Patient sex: M
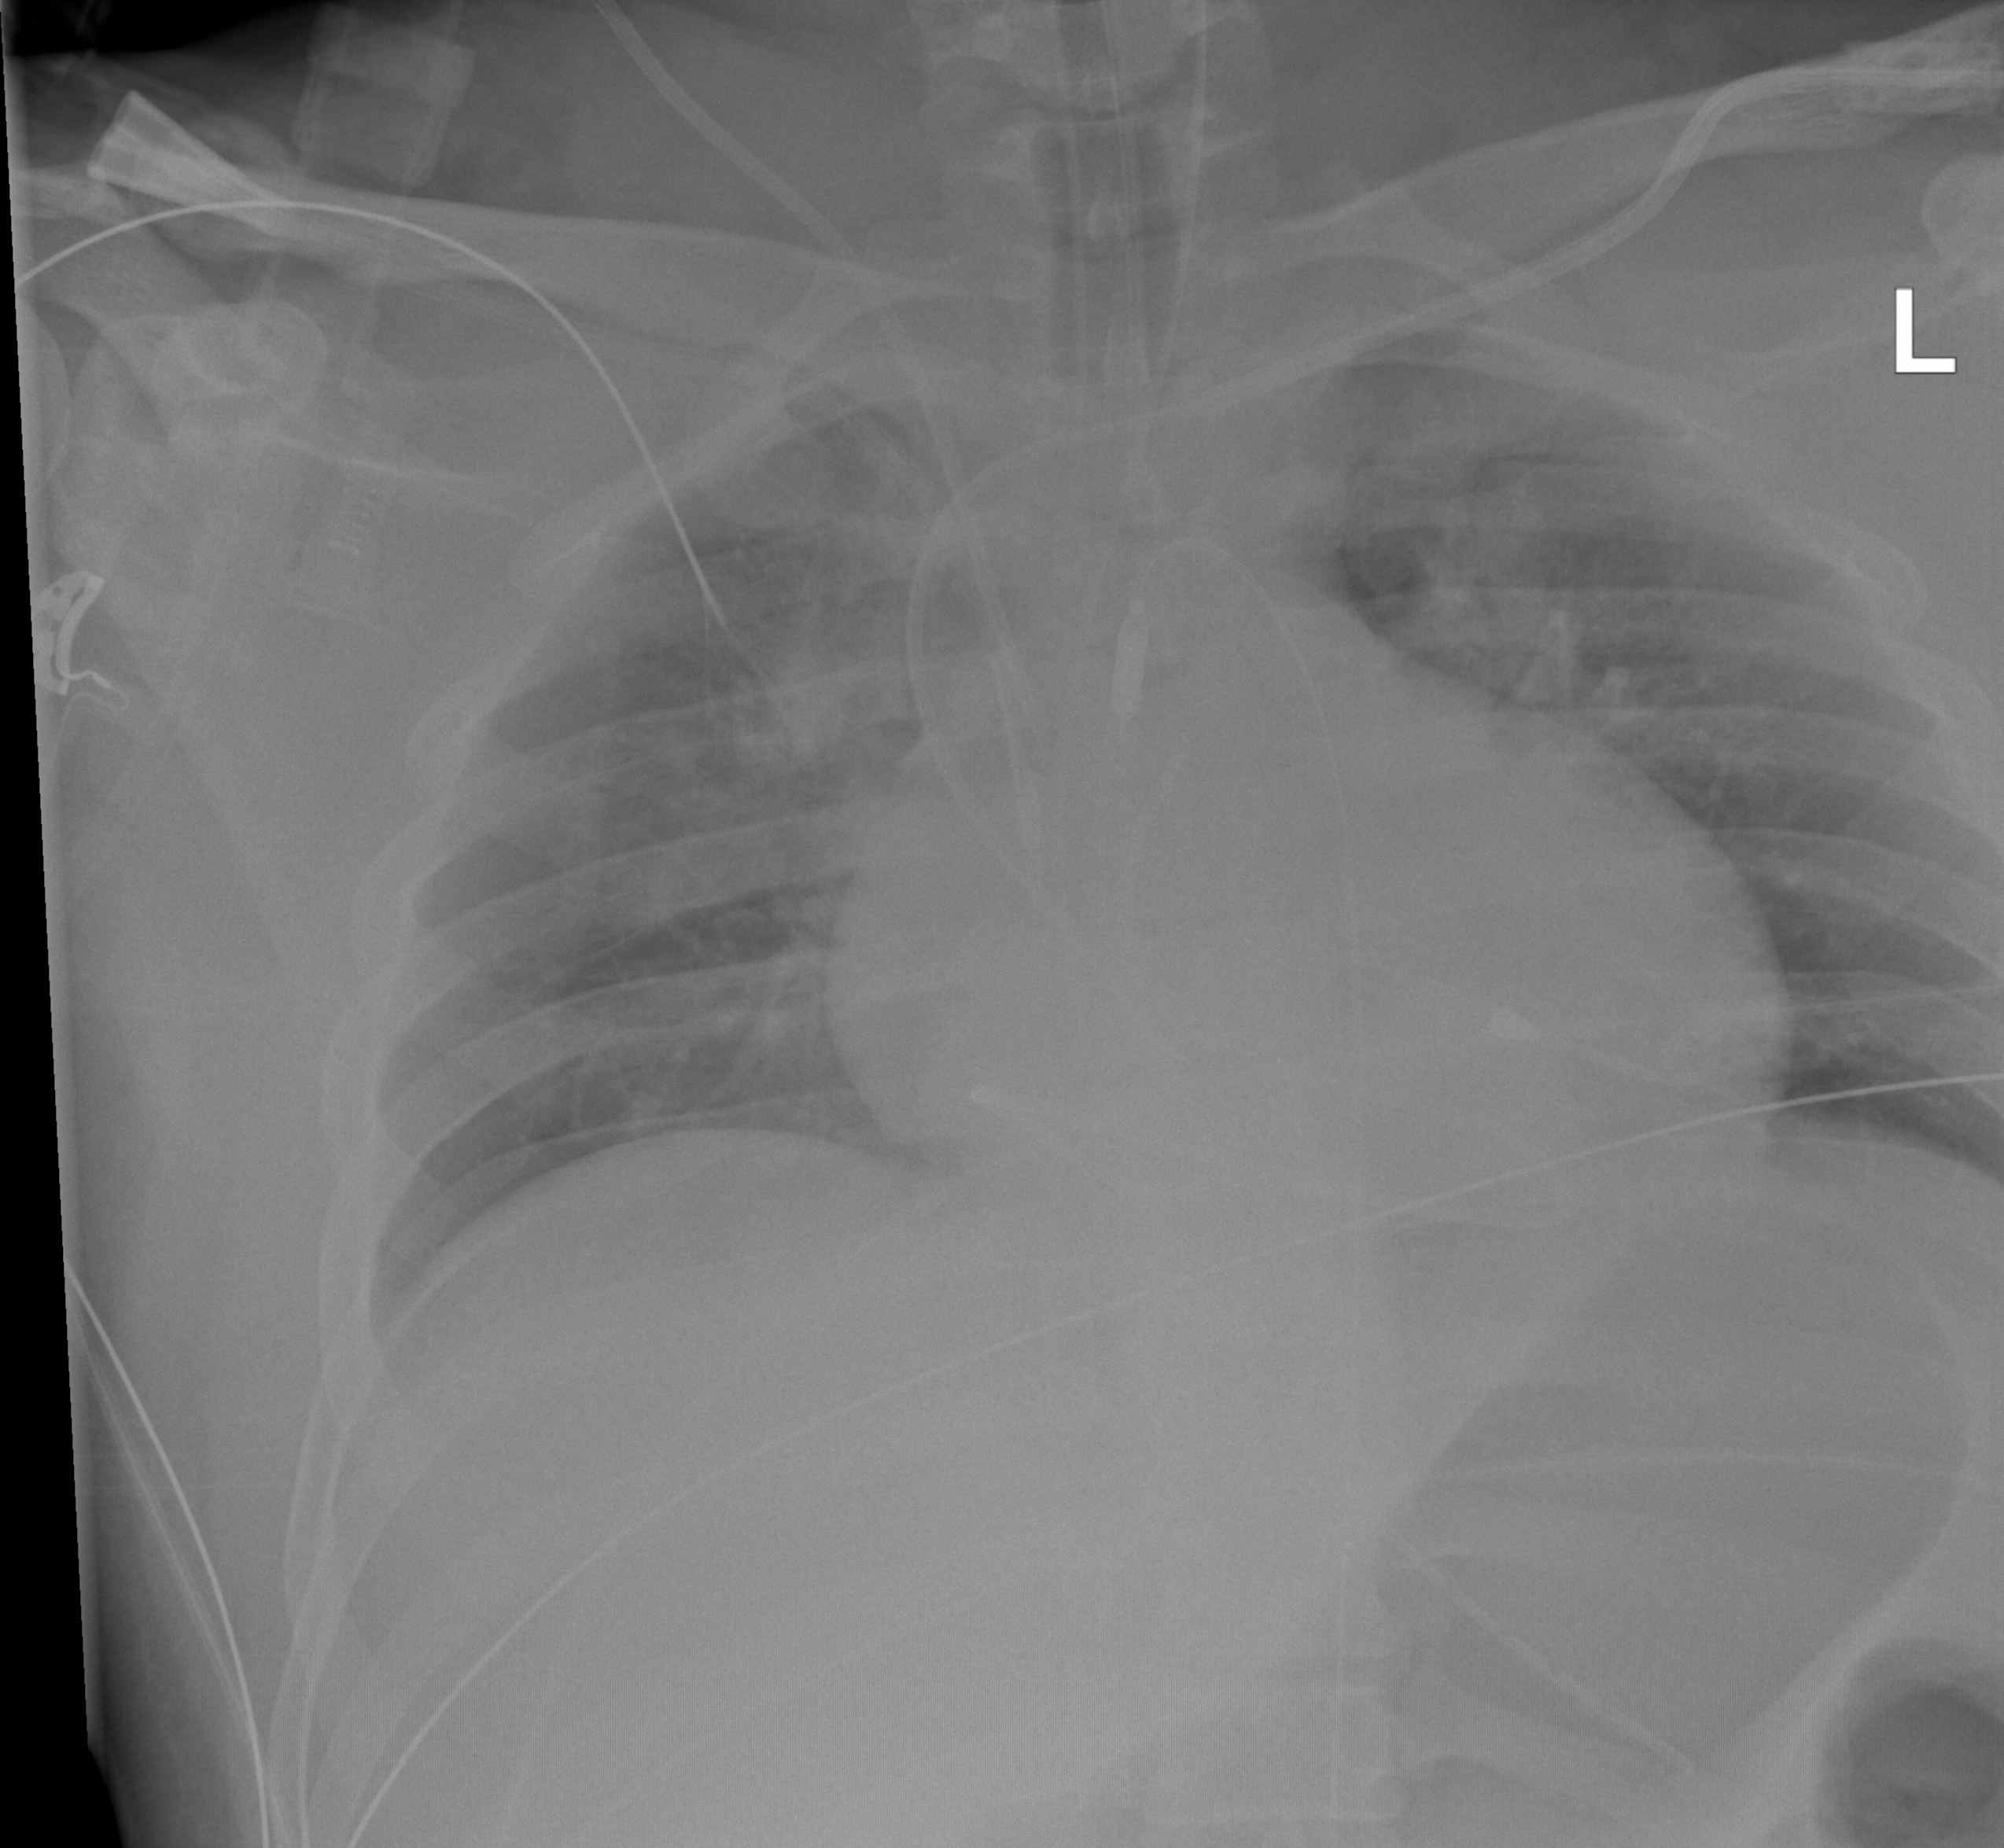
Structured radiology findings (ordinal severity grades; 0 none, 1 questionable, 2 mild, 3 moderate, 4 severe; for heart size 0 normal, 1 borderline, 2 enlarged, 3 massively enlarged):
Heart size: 1
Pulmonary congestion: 0
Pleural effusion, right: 0
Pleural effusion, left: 0
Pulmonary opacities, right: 2
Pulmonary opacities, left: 0
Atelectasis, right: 2
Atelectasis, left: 2